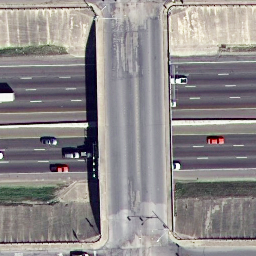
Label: overpass